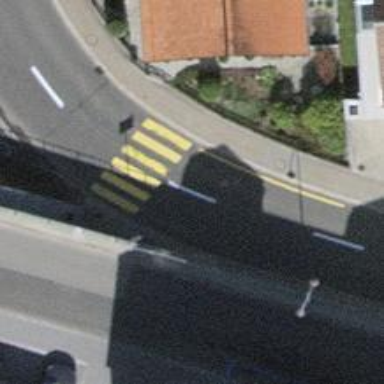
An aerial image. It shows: Marked zebra crossing on the road.